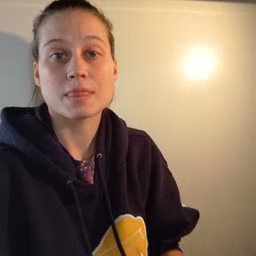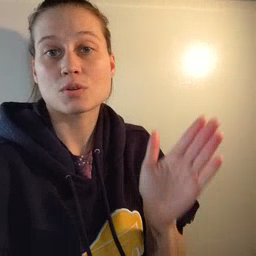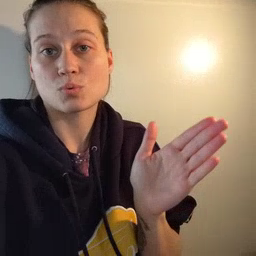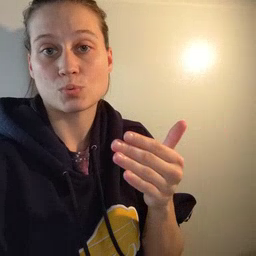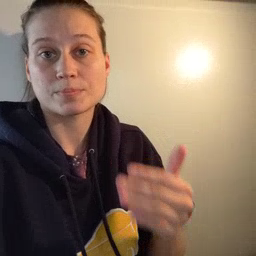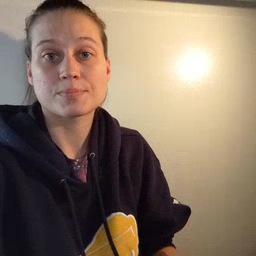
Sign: room